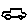
Label: car